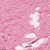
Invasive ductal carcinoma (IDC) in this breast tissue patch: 0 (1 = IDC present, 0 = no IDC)